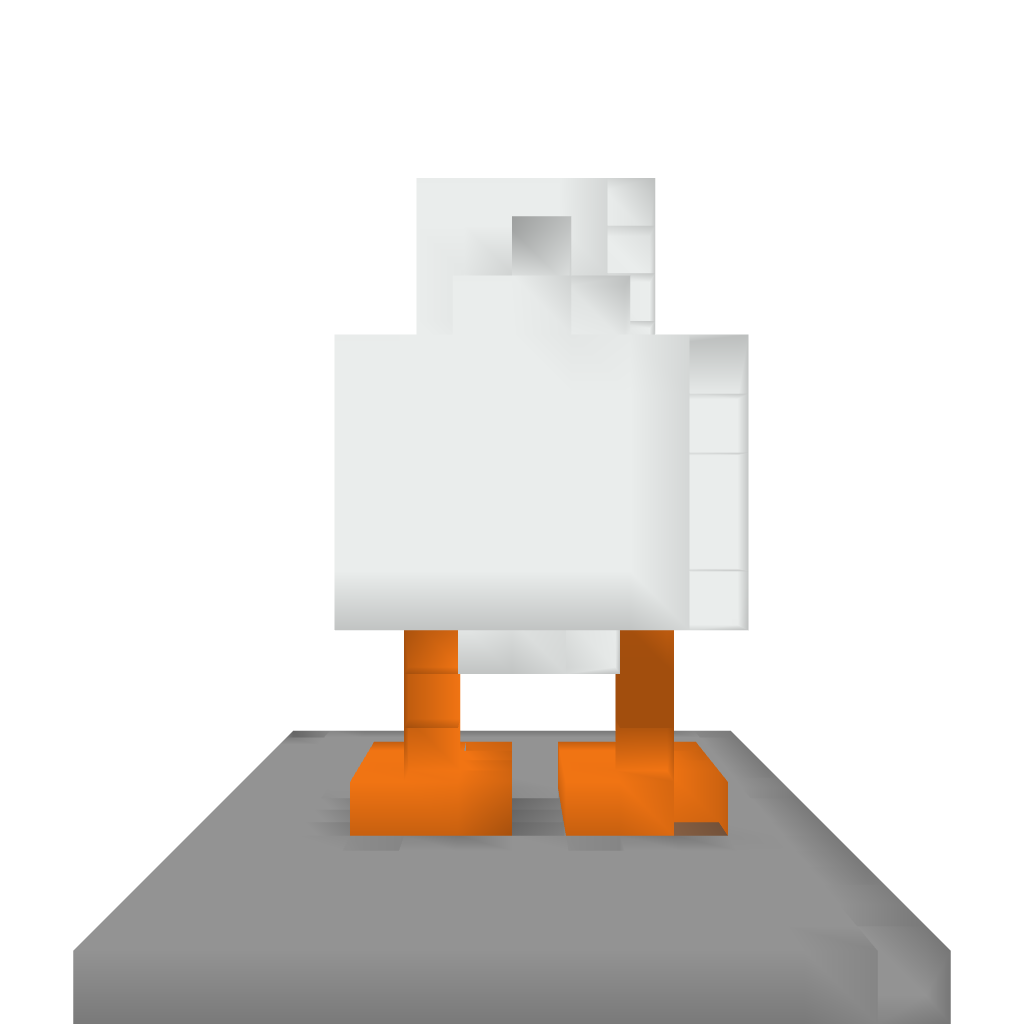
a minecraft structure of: Giant egg-laying chicken #2